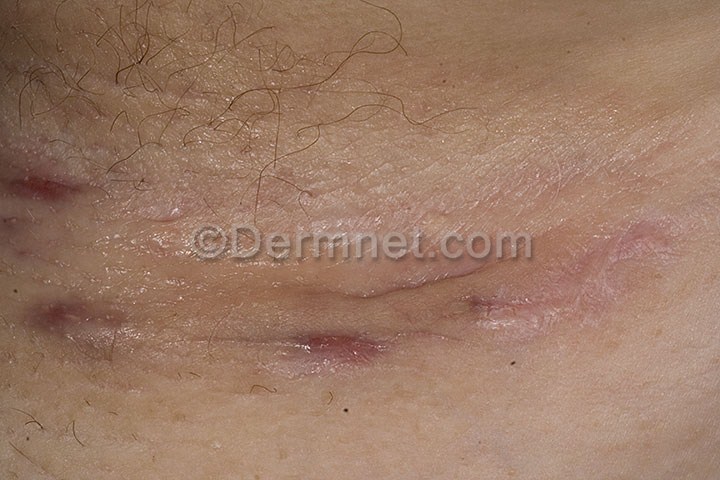
Disease: Acne and Rosacea Photos